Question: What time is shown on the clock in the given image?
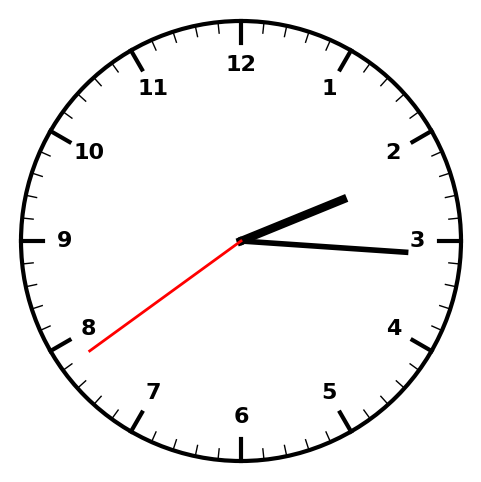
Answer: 02:15:39